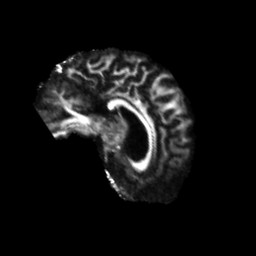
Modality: FA
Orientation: sagittal
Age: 54
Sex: male
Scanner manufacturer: siemens
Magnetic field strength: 3 T
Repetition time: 5.47 s
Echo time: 0.0854 s